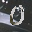
Label: 0